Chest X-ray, AP view. Patient: 63 years old, sex M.
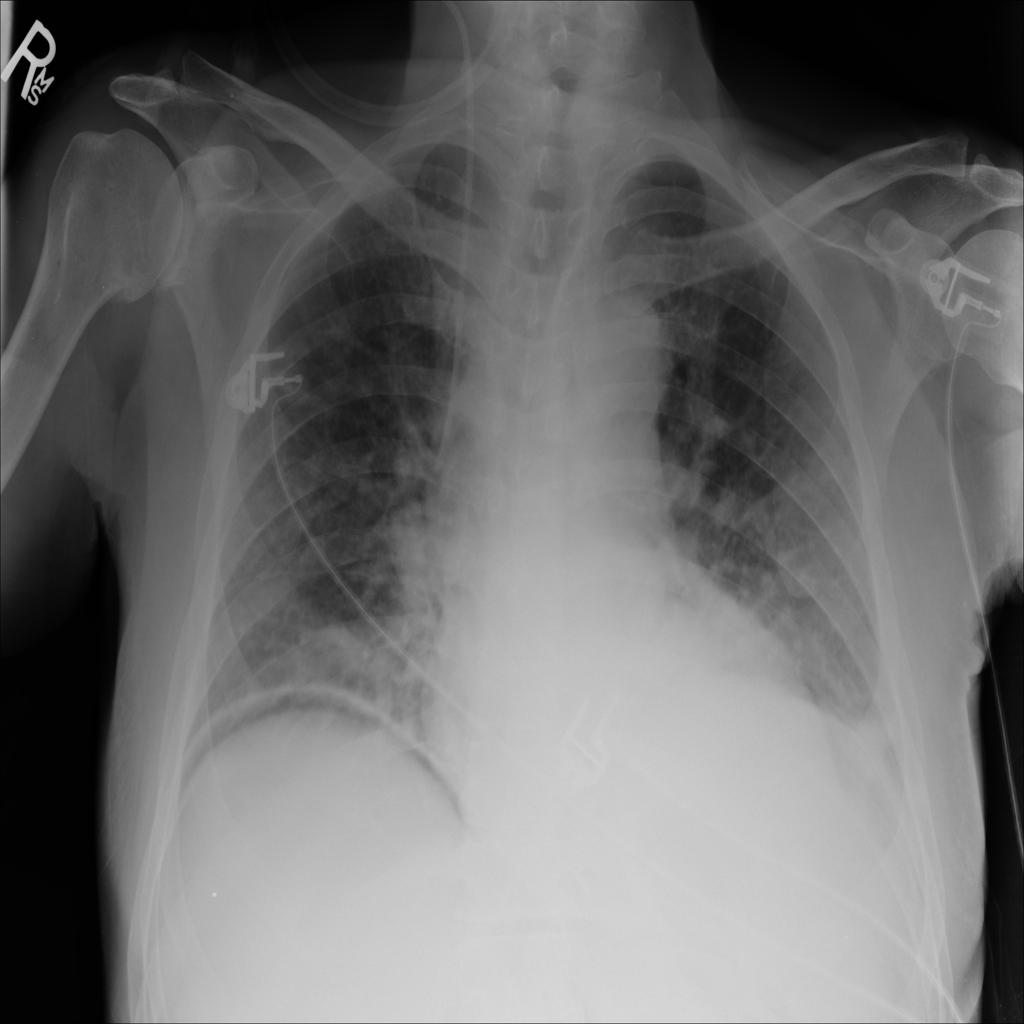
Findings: No Finding